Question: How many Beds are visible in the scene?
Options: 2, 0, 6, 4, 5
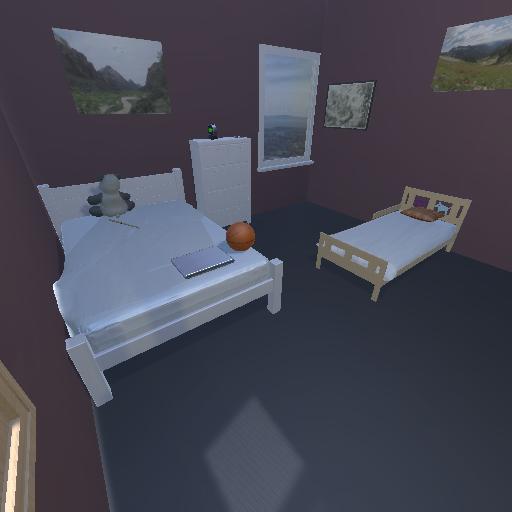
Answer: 2